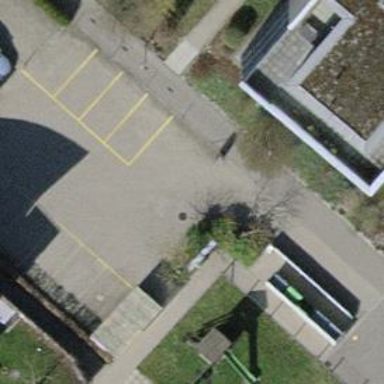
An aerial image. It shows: Parking aisle with paving stones.